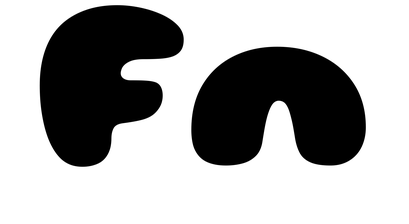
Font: Gluten_Black